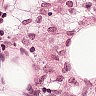
Metastatic tissue present: no